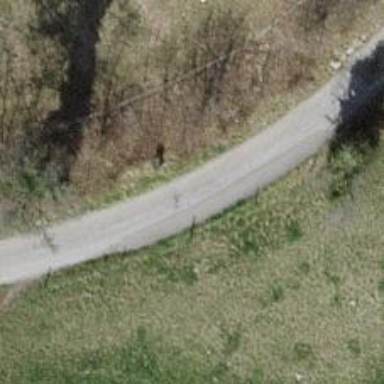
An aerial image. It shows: Unclassified road.